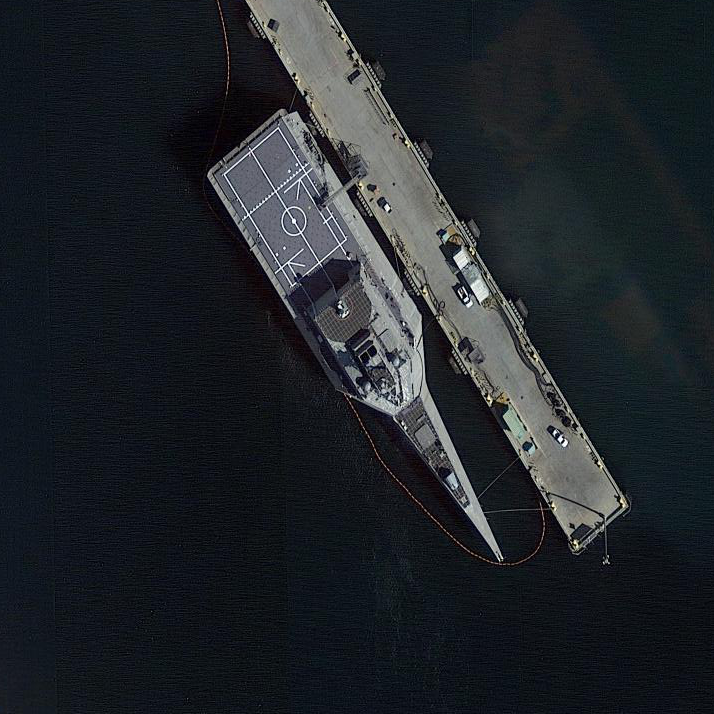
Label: Independence-class_combat_ship